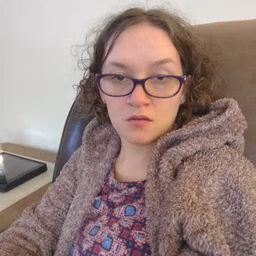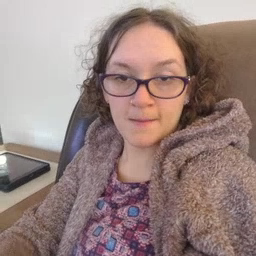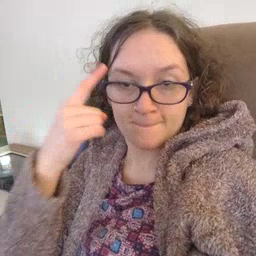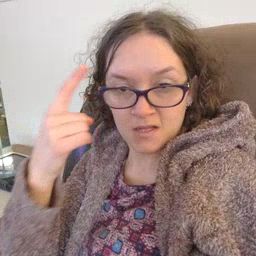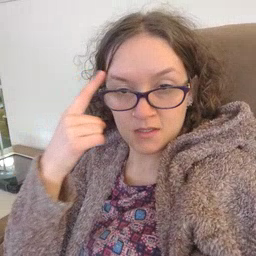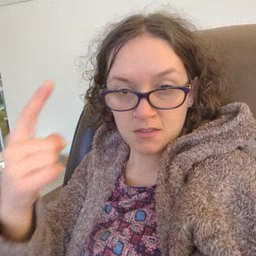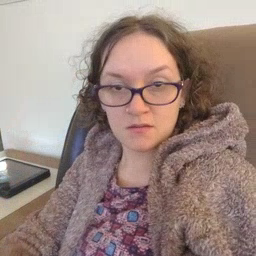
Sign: penny